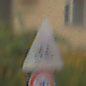
Verkehrszeichen: RadverkehrRechts
Zusatzzeichen unten: Geschwindigkeit20
Umgebung: Outdoor, Urban
Tageszeit: MorningAfternoon
Wetter: Overcast
Licht: Natural
Jahreszeit: NotSpecified
Kontrast: LowContrast